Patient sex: M
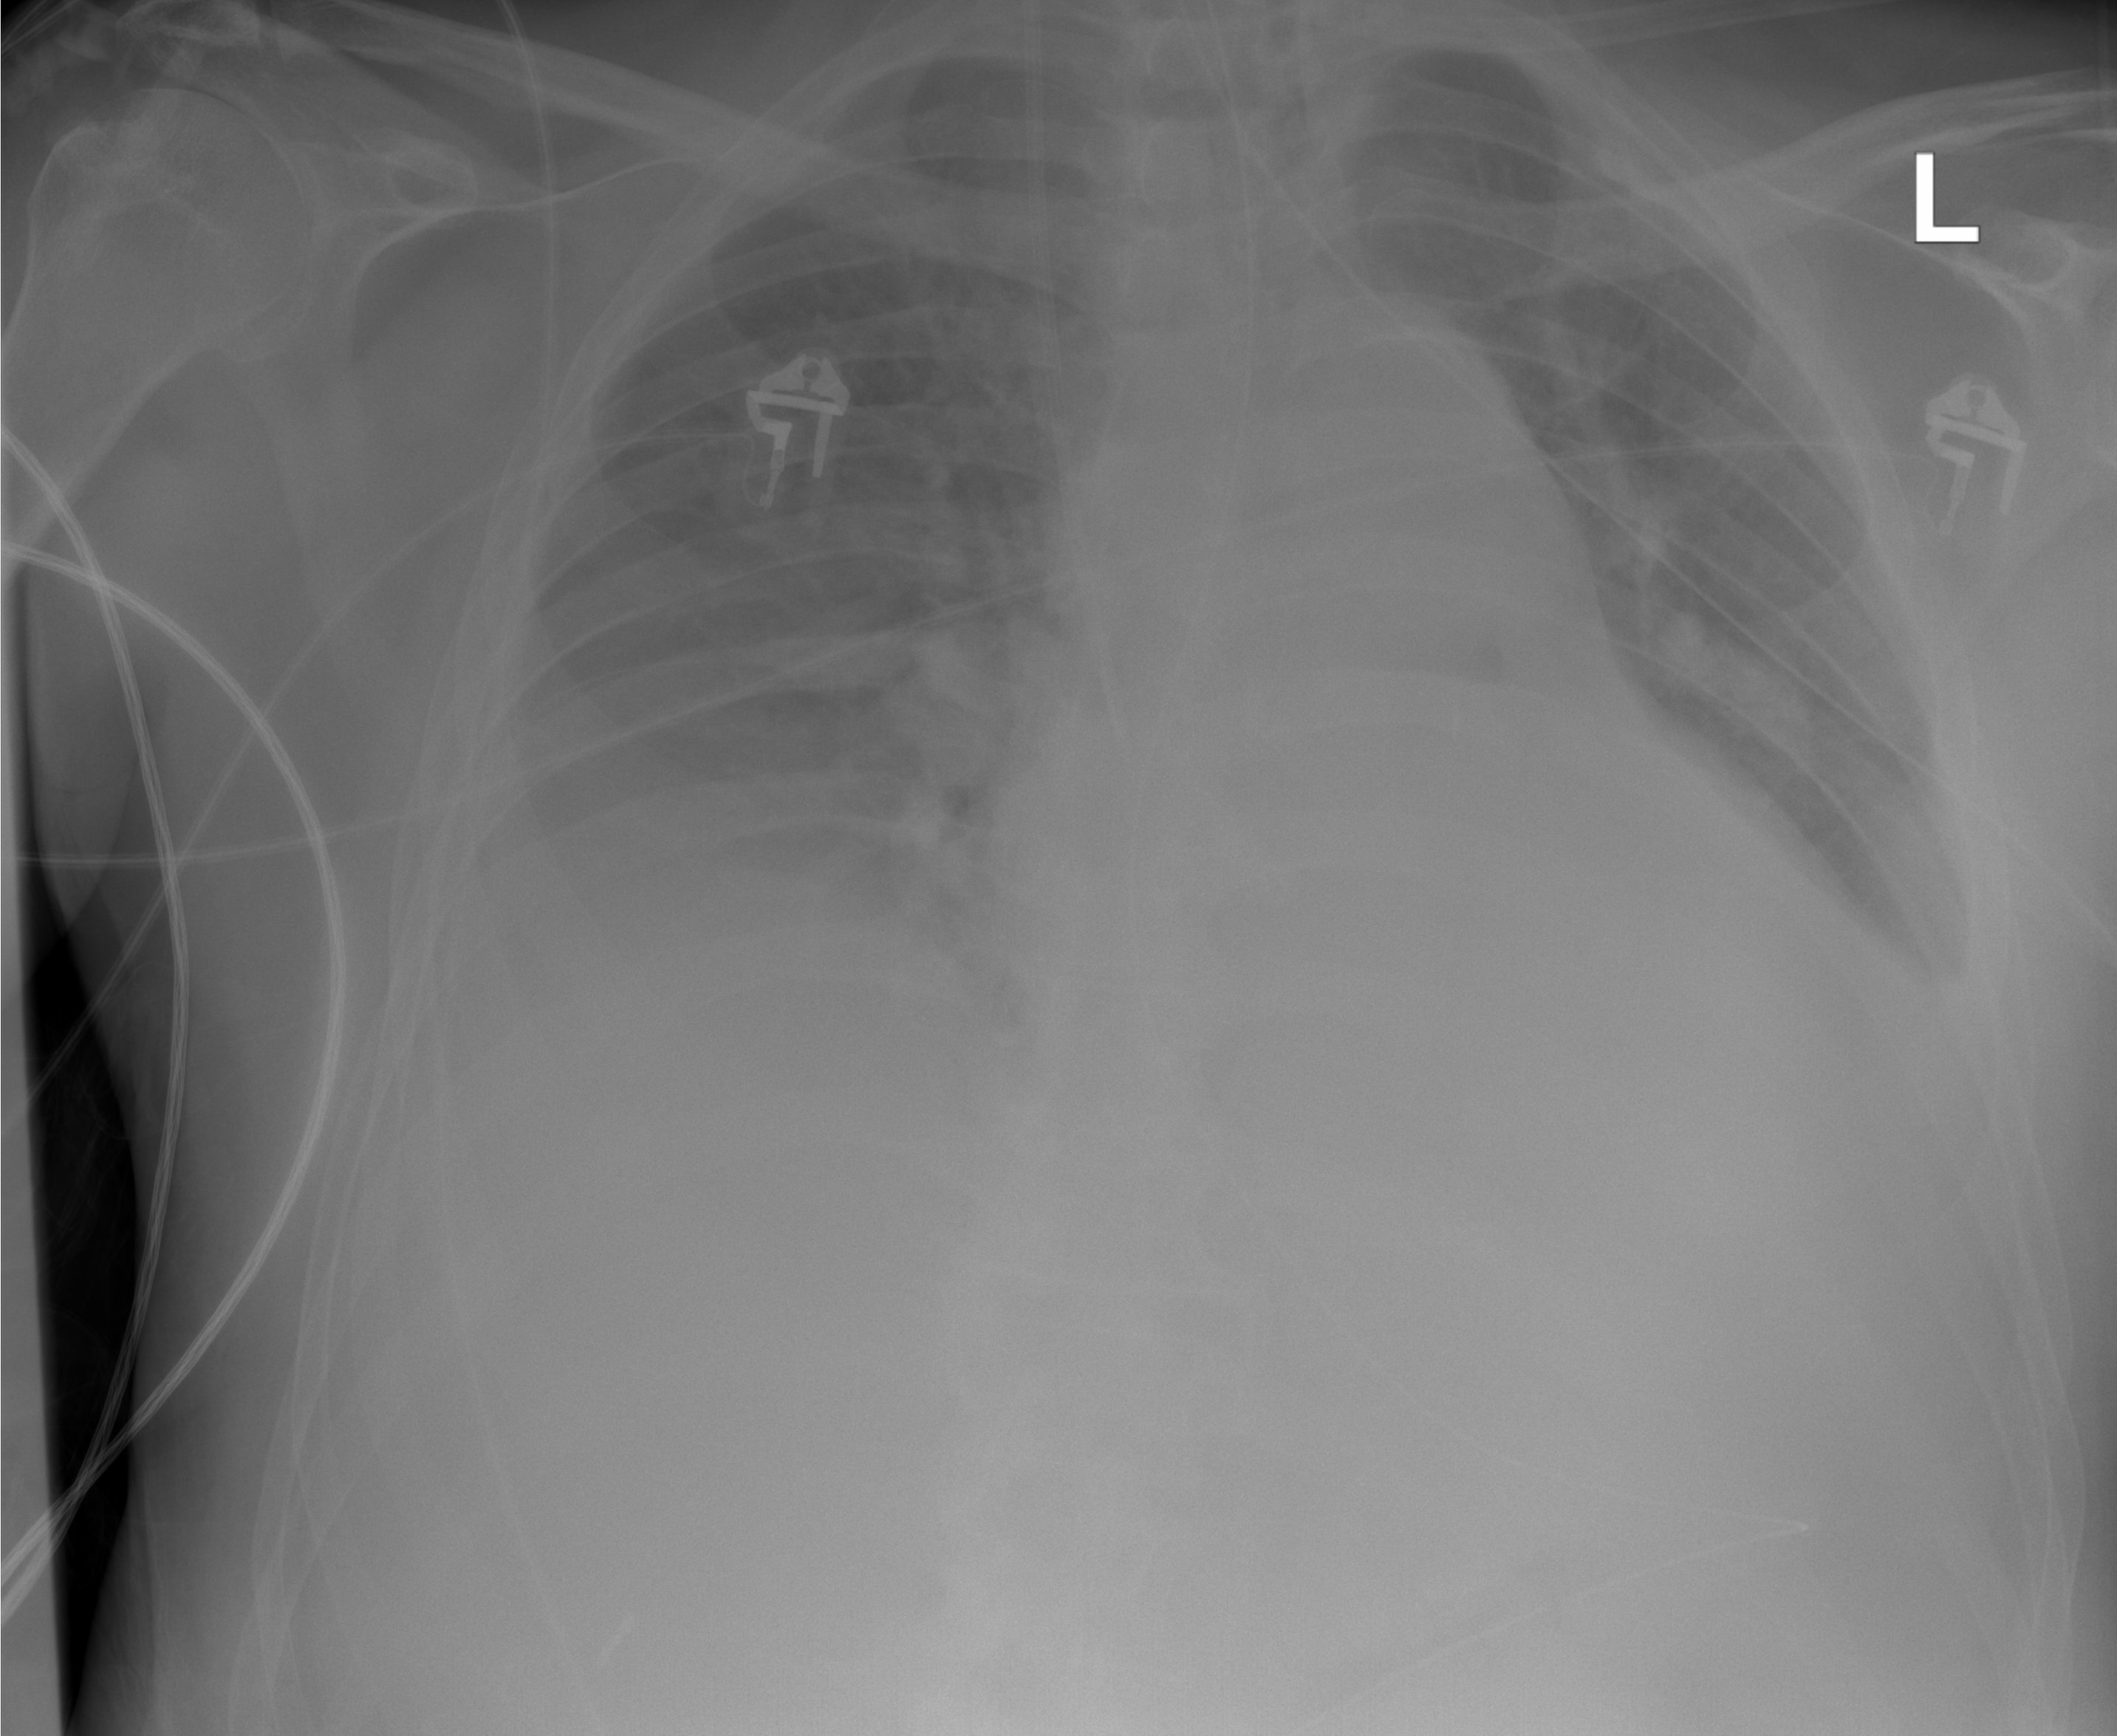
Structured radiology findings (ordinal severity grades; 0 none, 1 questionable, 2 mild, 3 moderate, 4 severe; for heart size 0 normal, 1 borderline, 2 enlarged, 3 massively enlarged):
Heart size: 2
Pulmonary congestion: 2
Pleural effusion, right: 2
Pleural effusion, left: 2
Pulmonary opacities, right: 0
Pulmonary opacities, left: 2
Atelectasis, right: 0
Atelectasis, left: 2